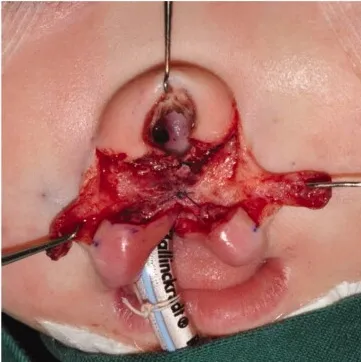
Cheiloplasty performed after 18 months of PNAM. (a and b) Columellar reconstruction was performed with local flaps. Arrow: small white lip portions with lateral vermillion.
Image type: medical_photograph (other_medical_photograph)